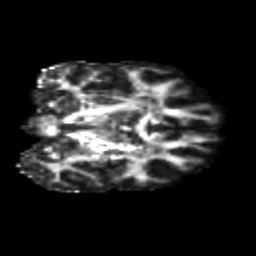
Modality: FA
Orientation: coronal
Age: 26
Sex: female
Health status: healthy
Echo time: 0.074 s